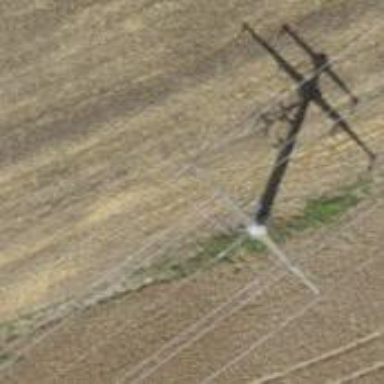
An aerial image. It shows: Power pole.